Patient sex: F
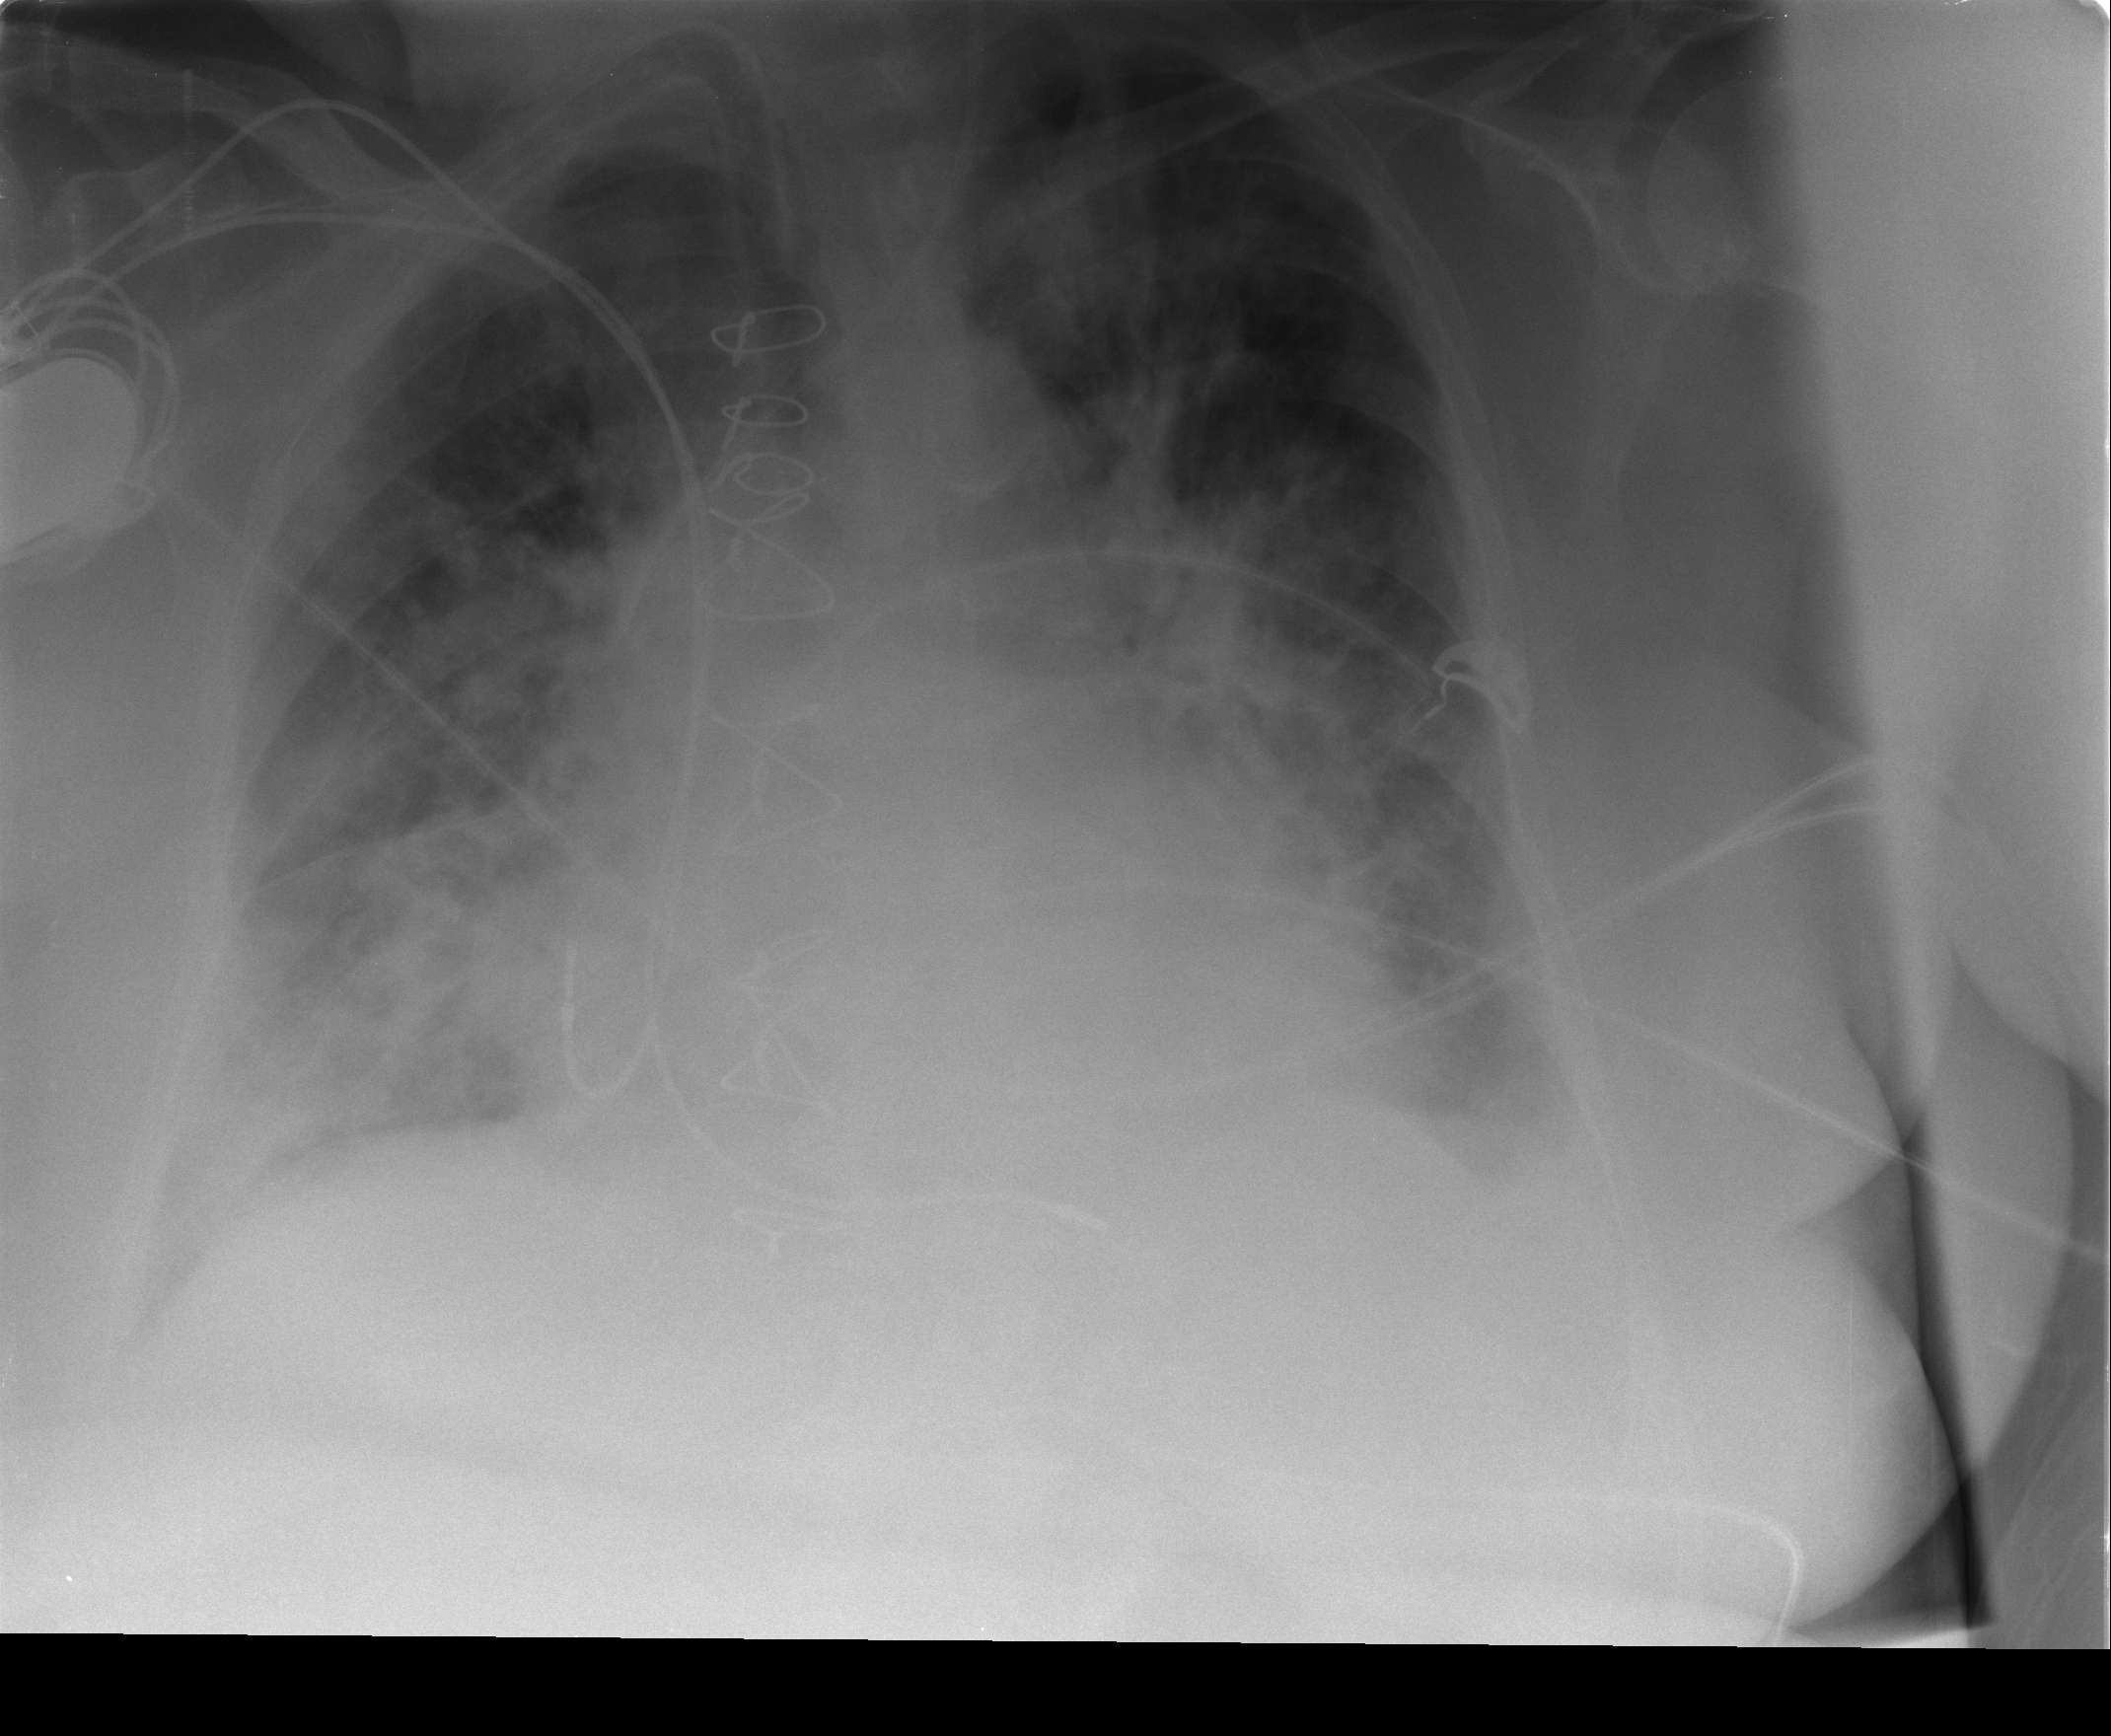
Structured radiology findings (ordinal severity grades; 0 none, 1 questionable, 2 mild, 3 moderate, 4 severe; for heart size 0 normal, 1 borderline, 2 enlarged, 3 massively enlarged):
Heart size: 2
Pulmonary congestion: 3
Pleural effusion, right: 2
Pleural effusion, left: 2
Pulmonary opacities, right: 4
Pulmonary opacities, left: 4
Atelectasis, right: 2
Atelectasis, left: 2